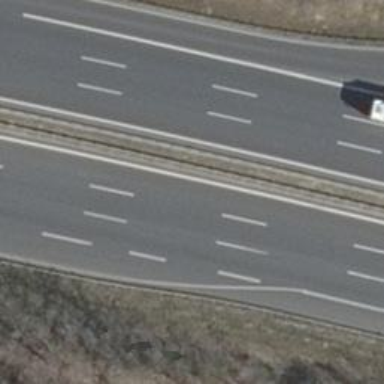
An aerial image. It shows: Asphalt motorway.